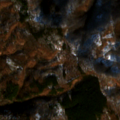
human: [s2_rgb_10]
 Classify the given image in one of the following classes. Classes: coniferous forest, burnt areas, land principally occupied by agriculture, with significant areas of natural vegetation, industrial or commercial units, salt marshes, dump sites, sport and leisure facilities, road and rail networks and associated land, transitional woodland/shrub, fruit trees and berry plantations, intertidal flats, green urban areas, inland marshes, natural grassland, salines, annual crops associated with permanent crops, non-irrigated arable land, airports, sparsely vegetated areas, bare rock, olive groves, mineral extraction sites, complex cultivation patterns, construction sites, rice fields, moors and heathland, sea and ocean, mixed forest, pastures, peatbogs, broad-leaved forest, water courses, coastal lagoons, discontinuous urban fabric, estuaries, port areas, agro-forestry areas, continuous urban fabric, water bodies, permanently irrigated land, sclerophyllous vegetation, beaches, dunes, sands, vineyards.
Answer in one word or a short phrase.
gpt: land principally occupied by agriculture, with significant areas of natural vegetation, broad-leaved forest, mixed forest, transitional woodland/shrub